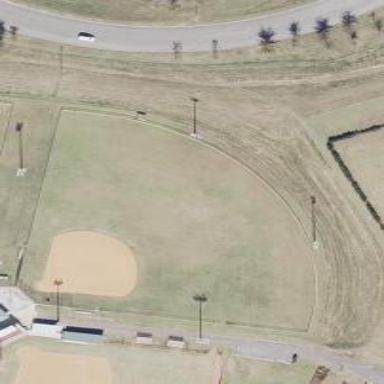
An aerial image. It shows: Softball pitch for leisure and sport activities.